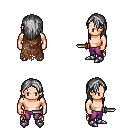
a pixel art fantasy rpg character, male body template, human, light skin, brown tattered cape, magenta pants, gray long hairstyle, metal boots, dagger, four views (front, back, left, right), 2x2 character sprite sheet, small pixel art, hard edges, no anti-aliasing